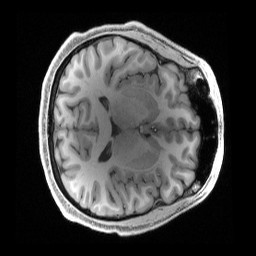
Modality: T1w
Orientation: axial
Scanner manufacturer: siemens
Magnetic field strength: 3 T
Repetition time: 2.4 s
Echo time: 0.00222 s